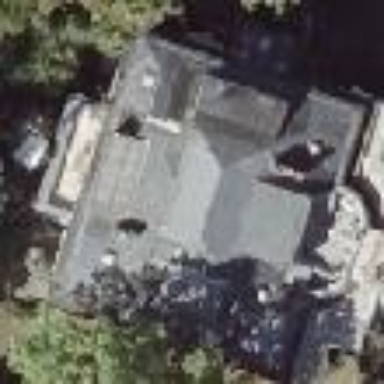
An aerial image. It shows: House with mansard roof shape.